Field crop: maize
Growth stage: 2
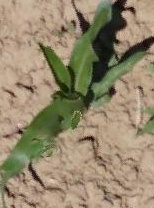
Species: maize